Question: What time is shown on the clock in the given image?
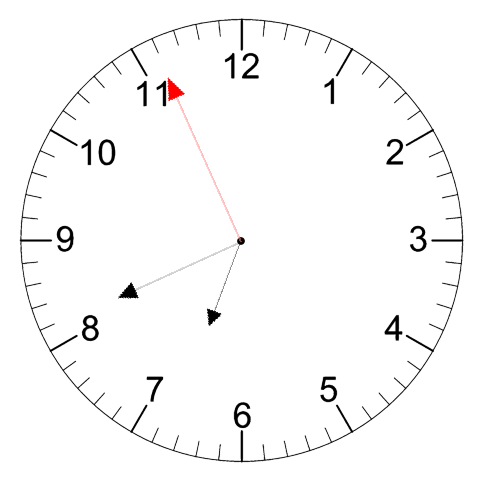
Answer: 06:40:56